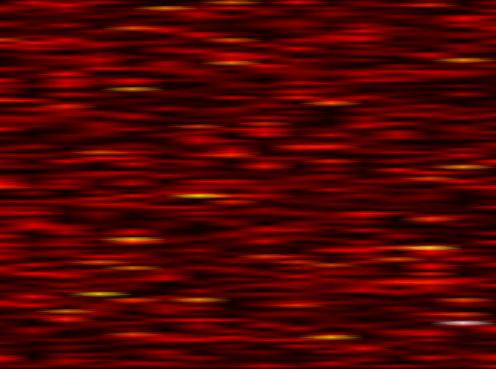
Label: OFDM